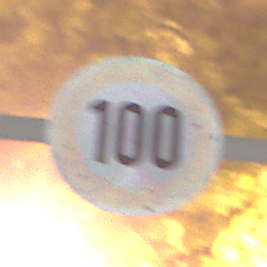
Verkehrszeichen: Geschwindigkeit100
Umgebung: Outdoor, Urban
Tageszeit: Night
Wetter: PartlyCloudy
Licht: Artificial
Jahreszeit: NotSpecified
Kontrast: HighContrast